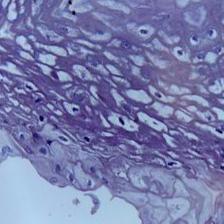
Diagnosis: Normal